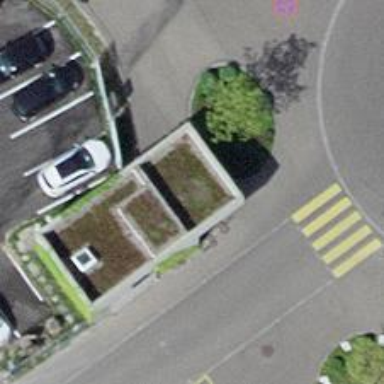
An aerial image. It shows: Post box is visible.